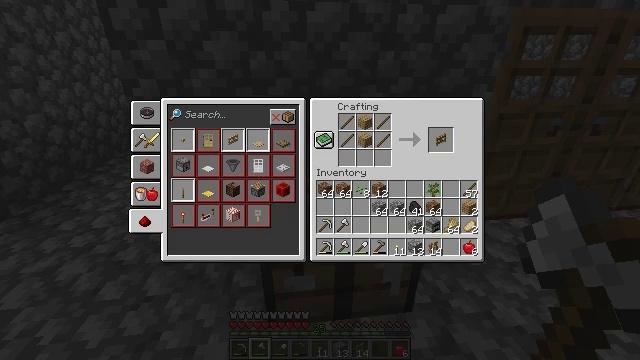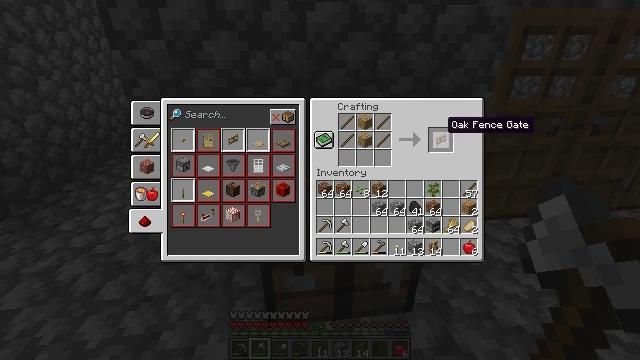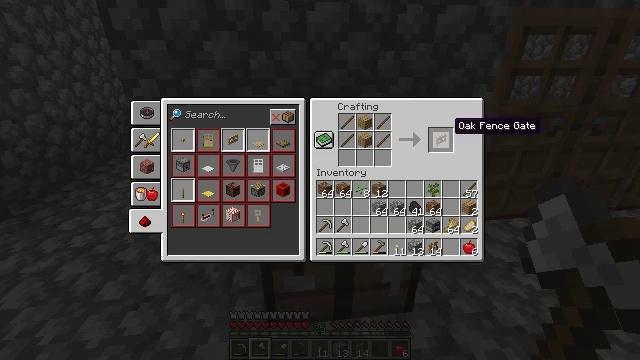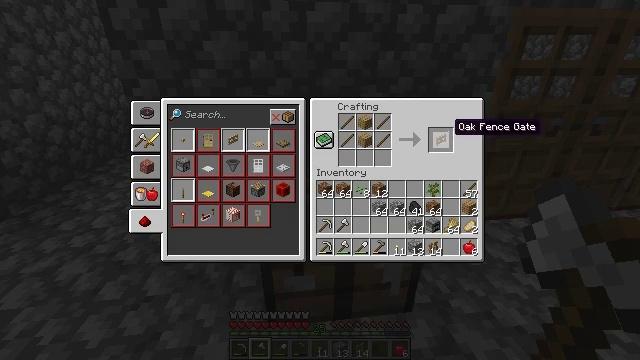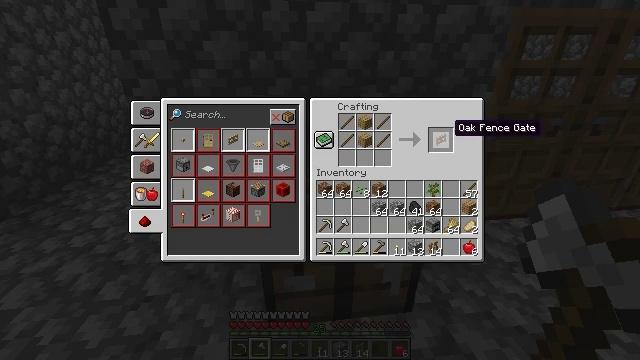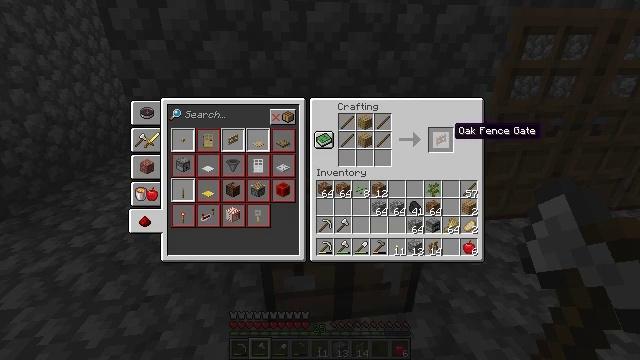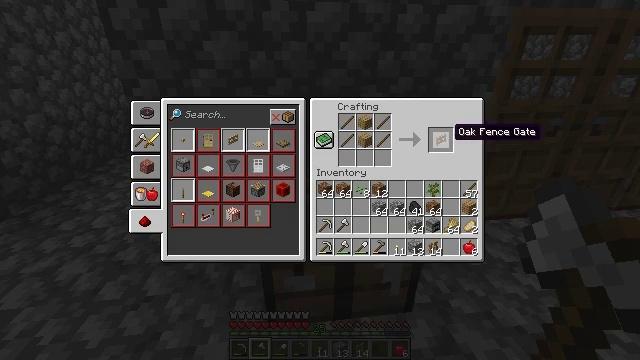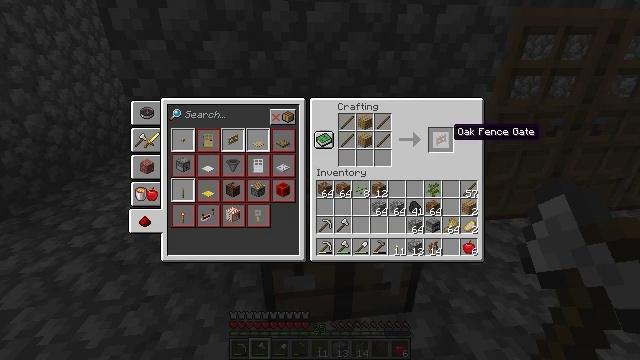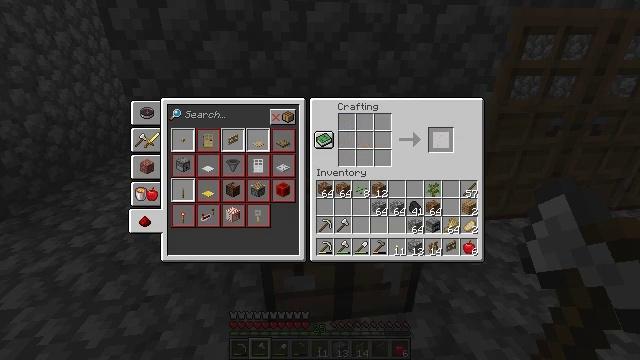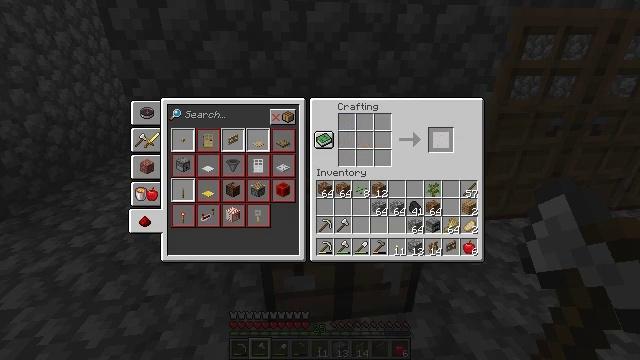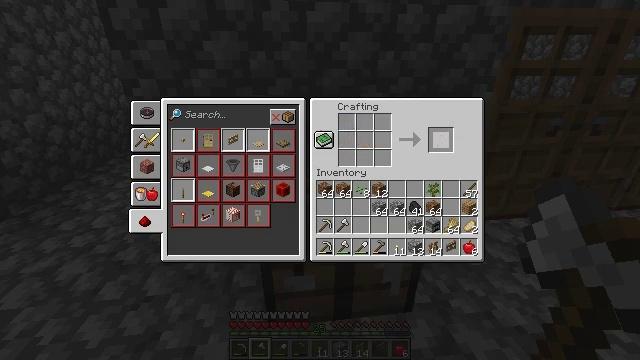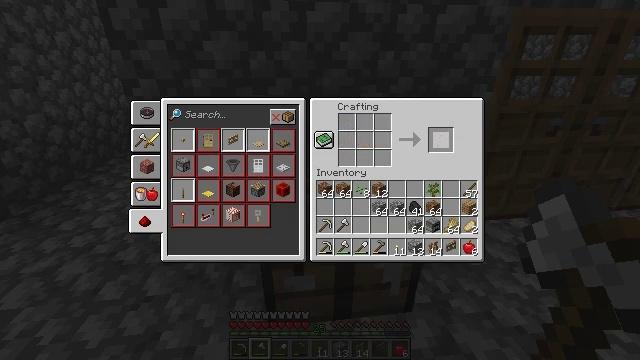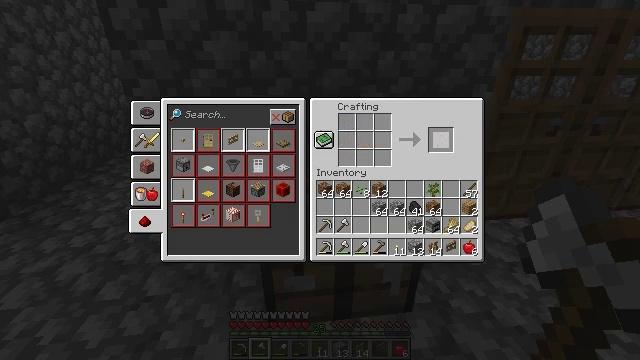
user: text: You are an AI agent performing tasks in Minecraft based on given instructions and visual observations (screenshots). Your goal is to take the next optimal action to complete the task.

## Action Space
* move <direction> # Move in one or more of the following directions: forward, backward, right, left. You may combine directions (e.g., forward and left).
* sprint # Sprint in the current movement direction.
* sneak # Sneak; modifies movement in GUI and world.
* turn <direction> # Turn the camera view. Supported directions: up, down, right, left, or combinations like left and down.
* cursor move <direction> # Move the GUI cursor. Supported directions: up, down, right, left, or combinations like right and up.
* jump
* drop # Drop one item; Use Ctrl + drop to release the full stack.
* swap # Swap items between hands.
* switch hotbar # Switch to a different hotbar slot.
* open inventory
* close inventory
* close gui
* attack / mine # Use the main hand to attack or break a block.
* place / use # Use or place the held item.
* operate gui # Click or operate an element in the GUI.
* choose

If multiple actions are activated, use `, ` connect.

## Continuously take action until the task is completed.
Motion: motion action
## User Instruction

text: Make an oak fence gate using oak planks and sticks.
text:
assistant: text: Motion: sneak, cursor move right
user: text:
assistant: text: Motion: sneak
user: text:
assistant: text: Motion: sneak
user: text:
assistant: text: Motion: sneak
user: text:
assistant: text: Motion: sneak
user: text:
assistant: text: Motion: sneak
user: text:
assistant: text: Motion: sneak
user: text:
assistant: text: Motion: sneak, choose
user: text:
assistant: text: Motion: sneak, choose
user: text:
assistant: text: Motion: sneak
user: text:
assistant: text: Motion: sneak
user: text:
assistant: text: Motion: no_op
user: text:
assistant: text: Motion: no_op